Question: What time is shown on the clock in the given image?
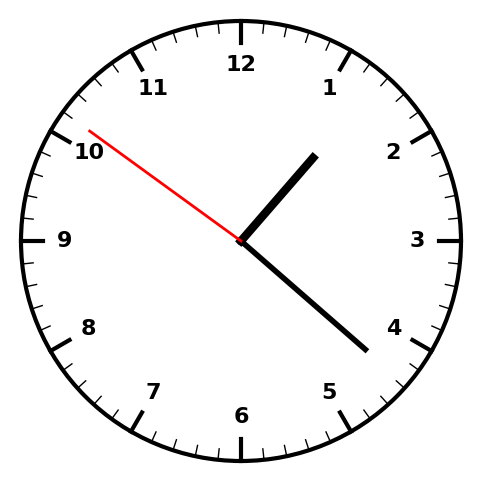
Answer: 01:21:51